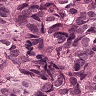
Metastatic tissue present: yes